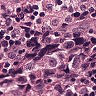
Metastatic tissue present: yes